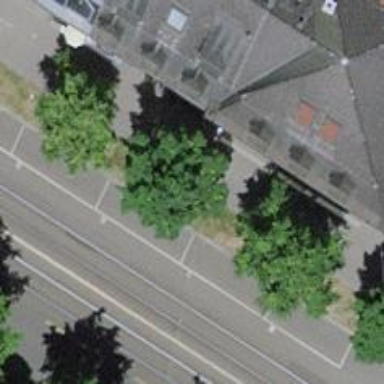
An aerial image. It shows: Tree-lined avenue.